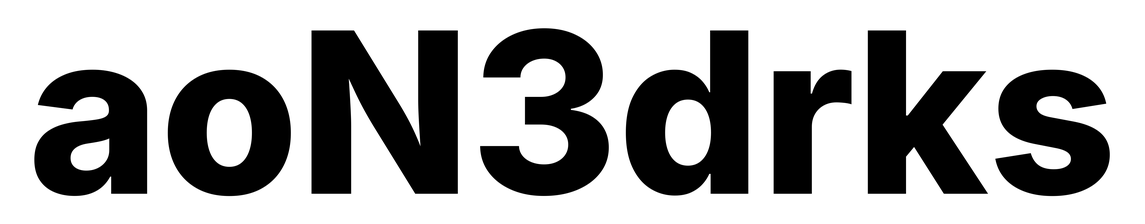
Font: Inter_ExtraBold